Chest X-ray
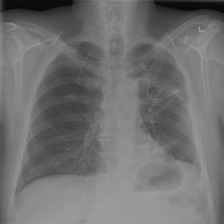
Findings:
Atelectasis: negative
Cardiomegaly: negative
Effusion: negative
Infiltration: negative
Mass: negative
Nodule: negative
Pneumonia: negative
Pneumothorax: negative
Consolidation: negative
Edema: negative
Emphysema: negative
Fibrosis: negative
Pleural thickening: negative
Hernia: negative